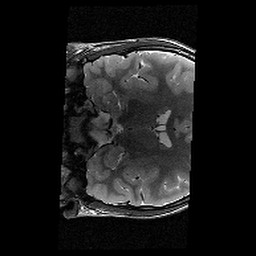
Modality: T2w
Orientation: coronal
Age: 11
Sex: male
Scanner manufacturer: siemens
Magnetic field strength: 3 T
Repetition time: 9.23 s
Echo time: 0.067 s